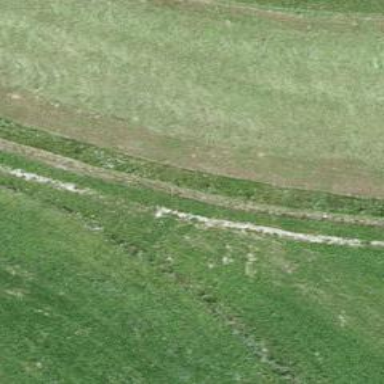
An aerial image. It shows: Track with grade 3 surface.